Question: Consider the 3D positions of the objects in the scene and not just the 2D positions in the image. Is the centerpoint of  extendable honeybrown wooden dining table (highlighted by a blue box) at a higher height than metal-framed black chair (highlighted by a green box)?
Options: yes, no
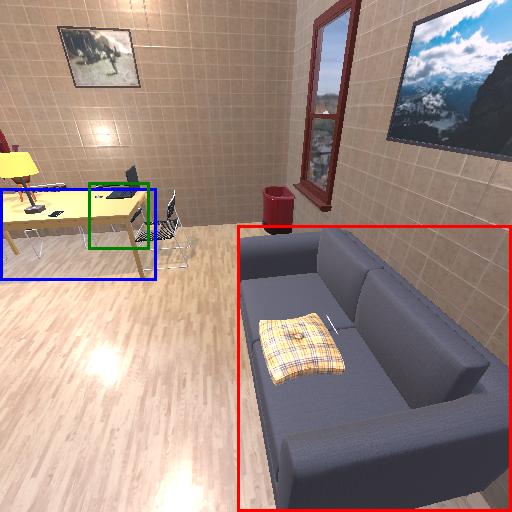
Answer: yes